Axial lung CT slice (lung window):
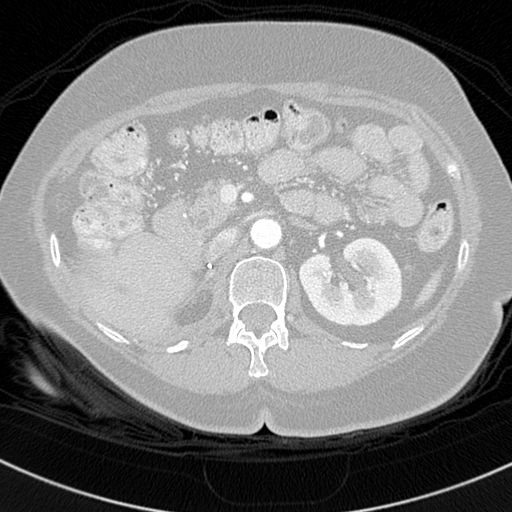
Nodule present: no